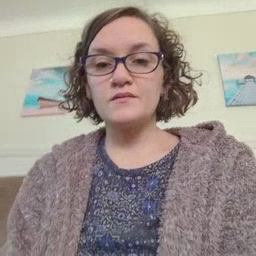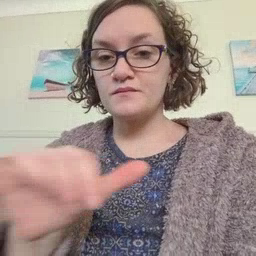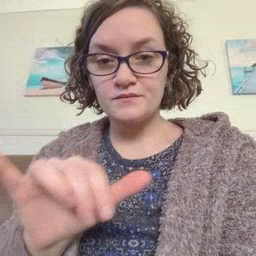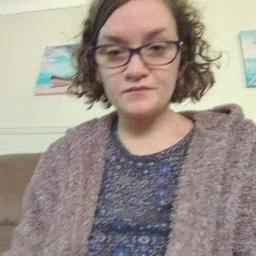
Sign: like